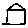
Label: house